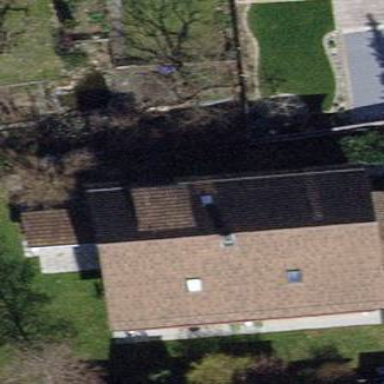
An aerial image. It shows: Building with tiled roof.